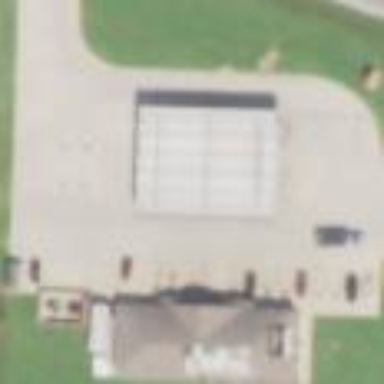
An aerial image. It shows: Fuel station.